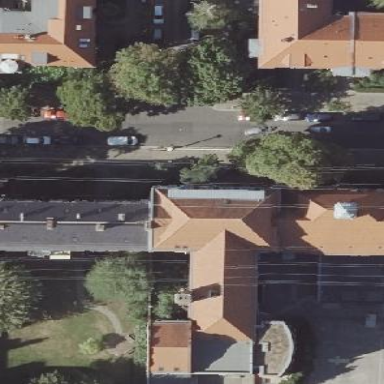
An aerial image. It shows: School building.